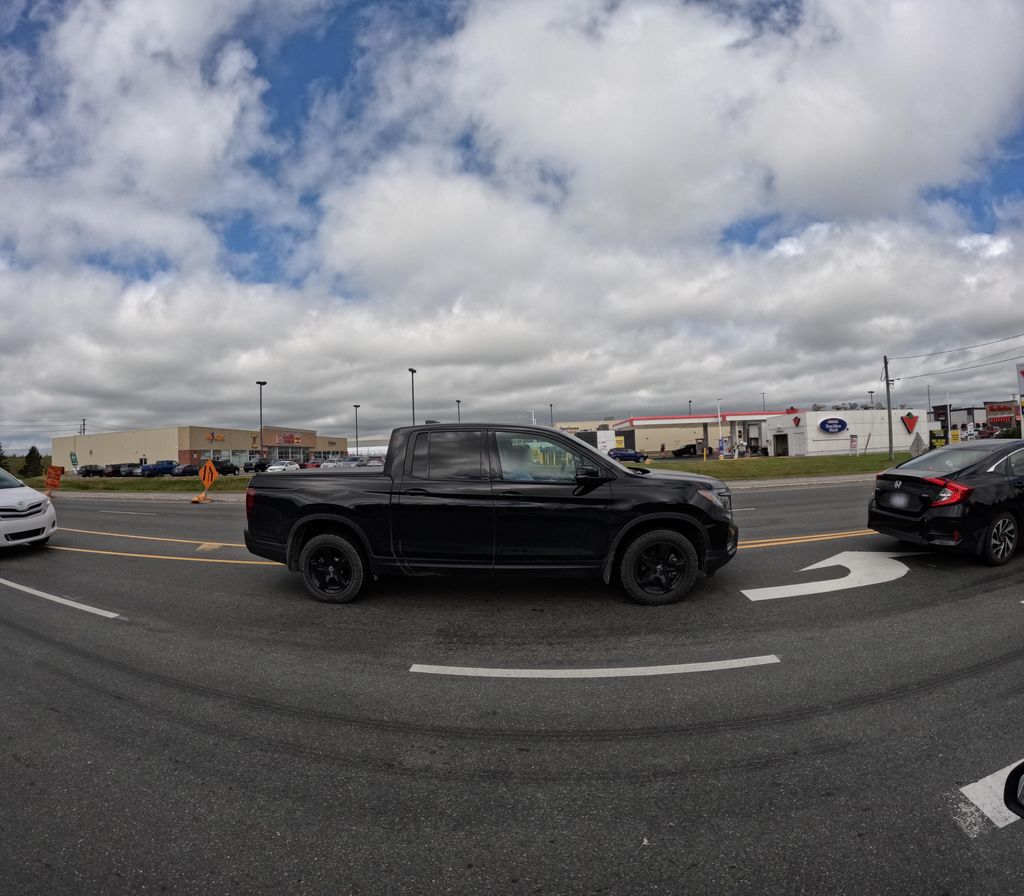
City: st_johns